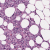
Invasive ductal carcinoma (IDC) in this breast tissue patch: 1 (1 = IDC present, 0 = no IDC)